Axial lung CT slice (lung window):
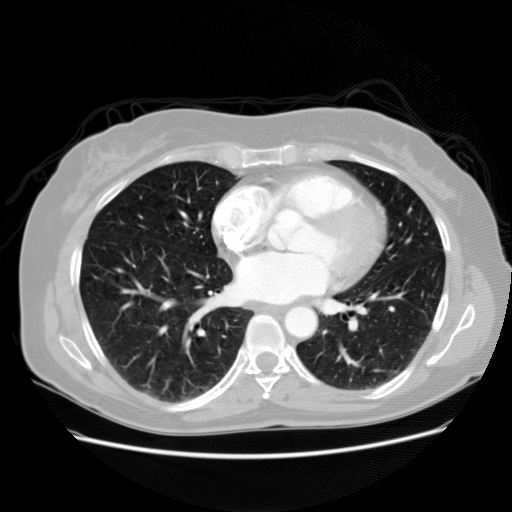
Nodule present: no